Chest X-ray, PA view. Patient: 38 years old, sex F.
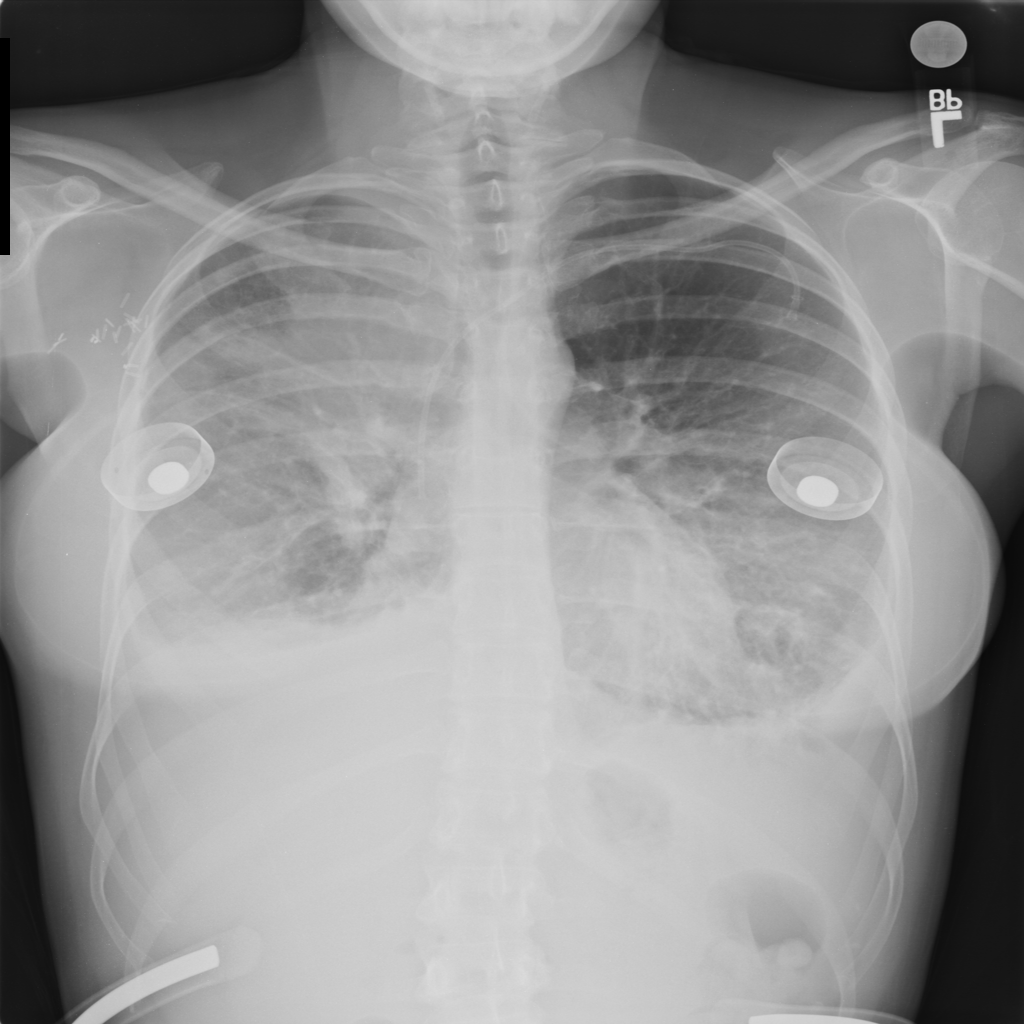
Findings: No Finding